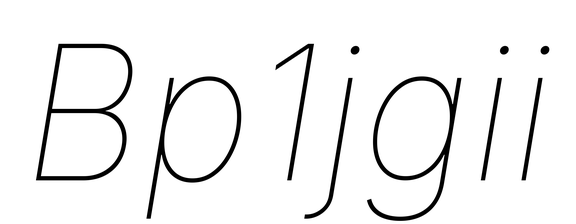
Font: Inter-Italic_Thin_Italic